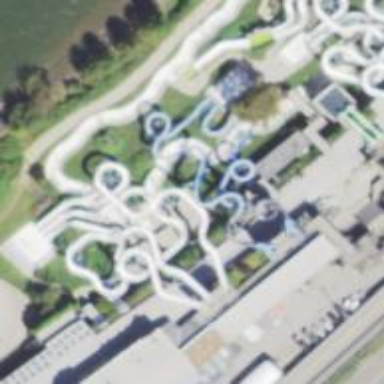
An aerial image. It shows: Canal with water slide attraction.